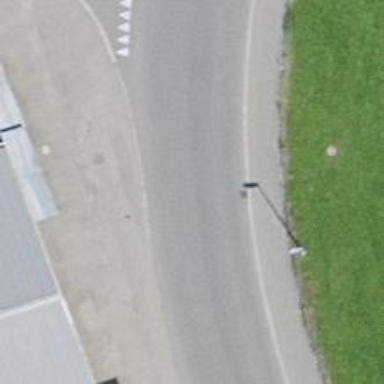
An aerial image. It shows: Tertiary road with asphalt surface and sidewalk on the left.